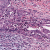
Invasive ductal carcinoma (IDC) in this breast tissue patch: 0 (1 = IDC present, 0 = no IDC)